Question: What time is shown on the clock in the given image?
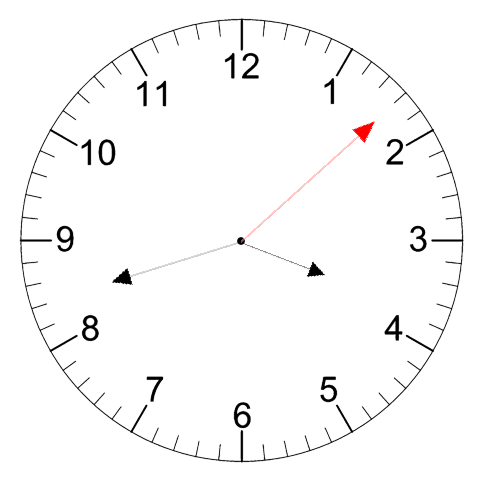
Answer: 03:42:08